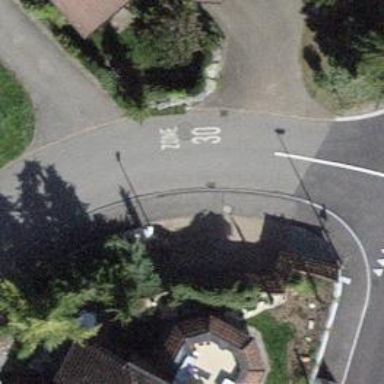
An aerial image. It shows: Residential road with sidewalk on the left.